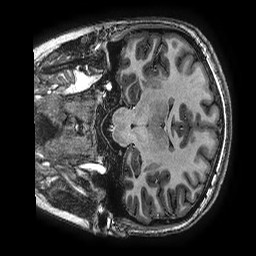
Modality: T1w
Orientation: coronal
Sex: female
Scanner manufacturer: ge
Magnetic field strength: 3 T
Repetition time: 0.00766 s
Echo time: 0.003476 s